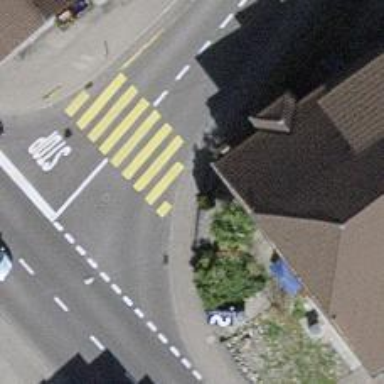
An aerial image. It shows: Sidewalk along the footway.